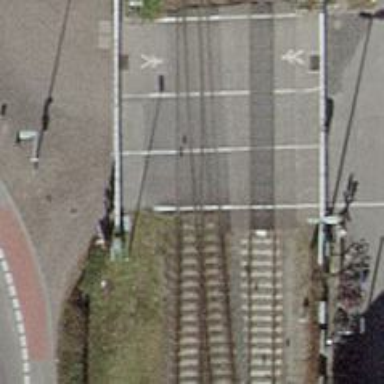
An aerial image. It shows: Level crossing with double half barrier.